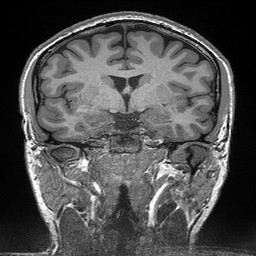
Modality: T1w
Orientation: sagittal
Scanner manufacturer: siemens
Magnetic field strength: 3 T
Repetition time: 2.3 s
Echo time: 0.00298 s